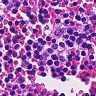
Metastatic tissue present: no